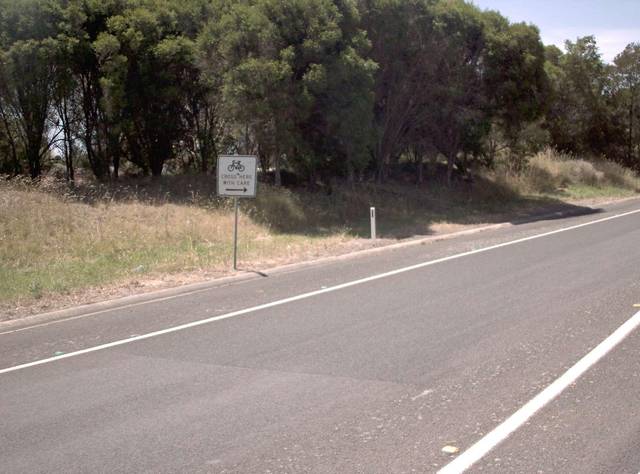
Region: Australia
Coordinates: -38.242, 146.405